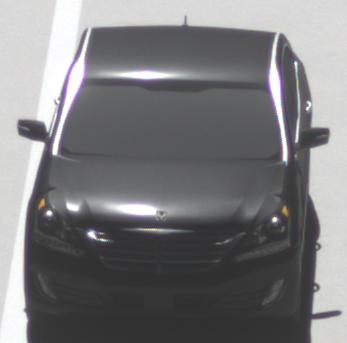
Make: Hyundai
Model: Equus
Detailed model: Gen. 2 VI
Model produced from: 2009
Model produced until: 2016
Doors: 4
Color: black
Road condition: dry road
Daytime: midday
Contrast: high contrast